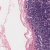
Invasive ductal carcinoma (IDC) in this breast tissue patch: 0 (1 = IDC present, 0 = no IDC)